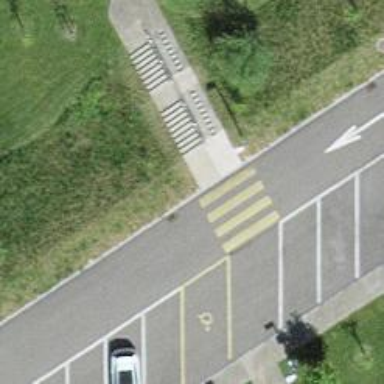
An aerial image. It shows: Marked crossing on the road.